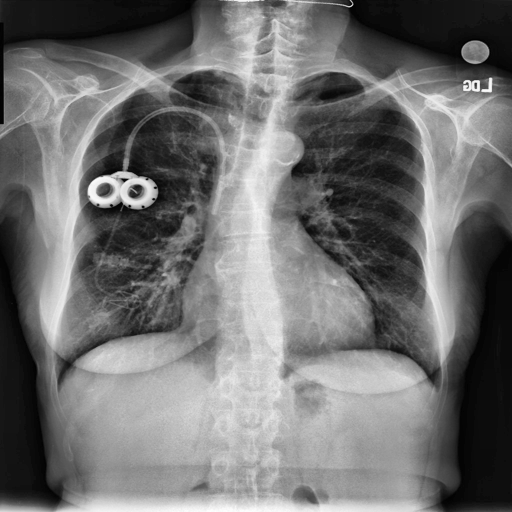
Finding: NORMAL